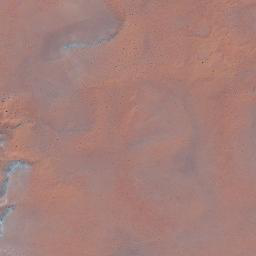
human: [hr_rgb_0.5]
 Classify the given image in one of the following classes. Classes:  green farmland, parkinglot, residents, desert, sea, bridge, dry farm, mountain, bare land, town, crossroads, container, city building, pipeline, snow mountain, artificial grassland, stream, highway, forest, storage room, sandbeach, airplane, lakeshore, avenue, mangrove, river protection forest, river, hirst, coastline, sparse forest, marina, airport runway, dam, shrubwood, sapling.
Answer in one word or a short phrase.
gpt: desert